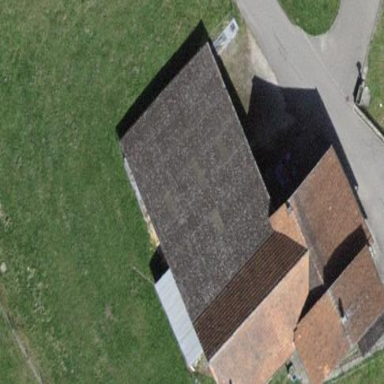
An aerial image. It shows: Farmyard area.